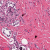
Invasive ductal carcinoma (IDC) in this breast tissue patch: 1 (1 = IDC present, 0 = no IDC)